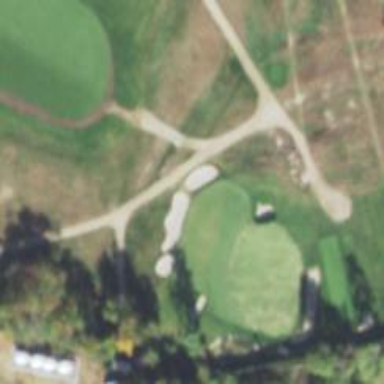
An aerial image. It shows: Service road designated as golf cart path.